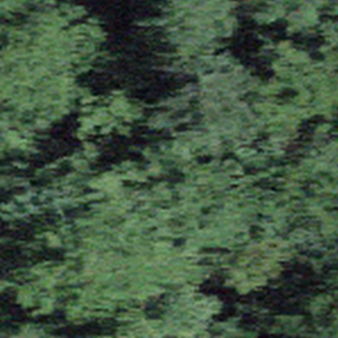
Label: other